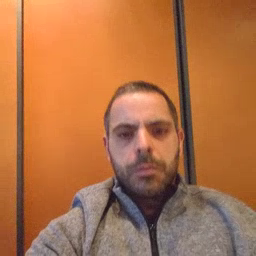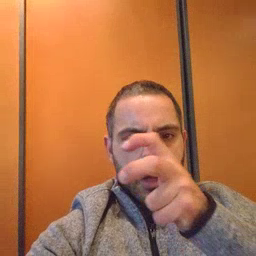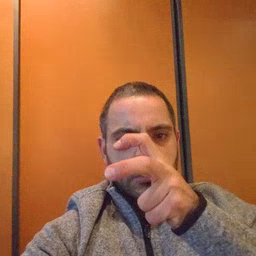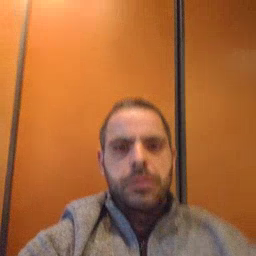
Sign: bug